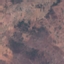
Label: HerbaceousVegetation